Interaction volume radius: 5 \u00c5
Interaction volume height: 10 \u00c5
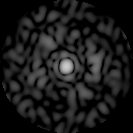
Disorder parameter: 0.8286